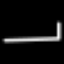
Label: line